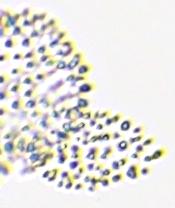
Label: Phaeocystis